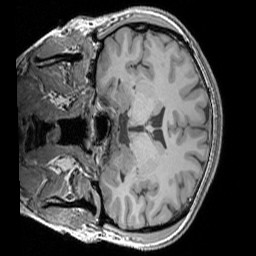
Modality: T1w
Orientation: coronal
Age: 31
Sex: female
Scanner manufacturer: siemens
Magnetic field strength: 3 T
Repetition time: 1.83 s
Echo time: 0.00303 s